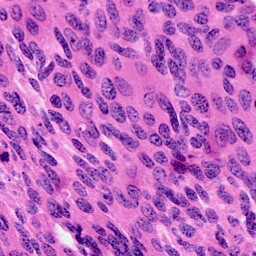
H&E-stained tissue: Cervix